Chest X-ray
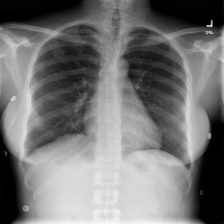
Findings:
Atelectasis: negative
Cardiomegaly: negative
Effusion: negative
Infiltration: negative
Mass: negative
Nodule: negative
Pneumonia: negative
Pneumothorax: negative
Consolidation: negative
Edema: negative
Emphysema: negative
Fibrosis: negative
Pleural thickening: negative
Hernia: negative